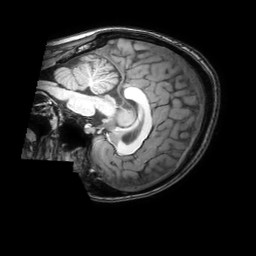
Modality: T1w
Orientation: sagittal
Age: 20
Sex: female
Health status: healthy
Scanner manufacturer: philips
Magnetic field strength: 3 T
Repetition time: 0.0079 s
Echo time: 0.0035 s